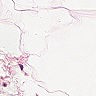
Metastatic tissue present: no